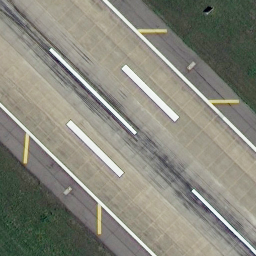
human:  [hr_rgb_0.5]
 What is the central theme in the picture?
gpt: runway